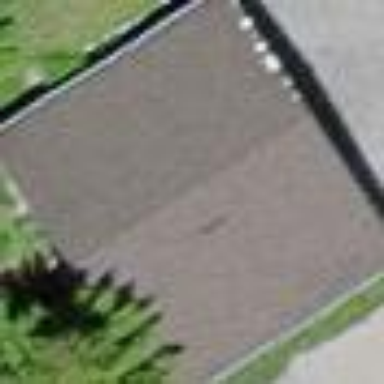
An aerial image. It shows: Garage building.